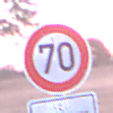
Verkehrszeichen: Geschwindigkeit70
Zusatzzeichen unten: Entfernungsangaben2
Umgebung: Outdoor, Nature
Tageszeit: SunriseSunset
Wetter: Clear
Licht: Natural
Jahreszeit: NotSpecified
Kontrast: LowContrast